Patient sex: M
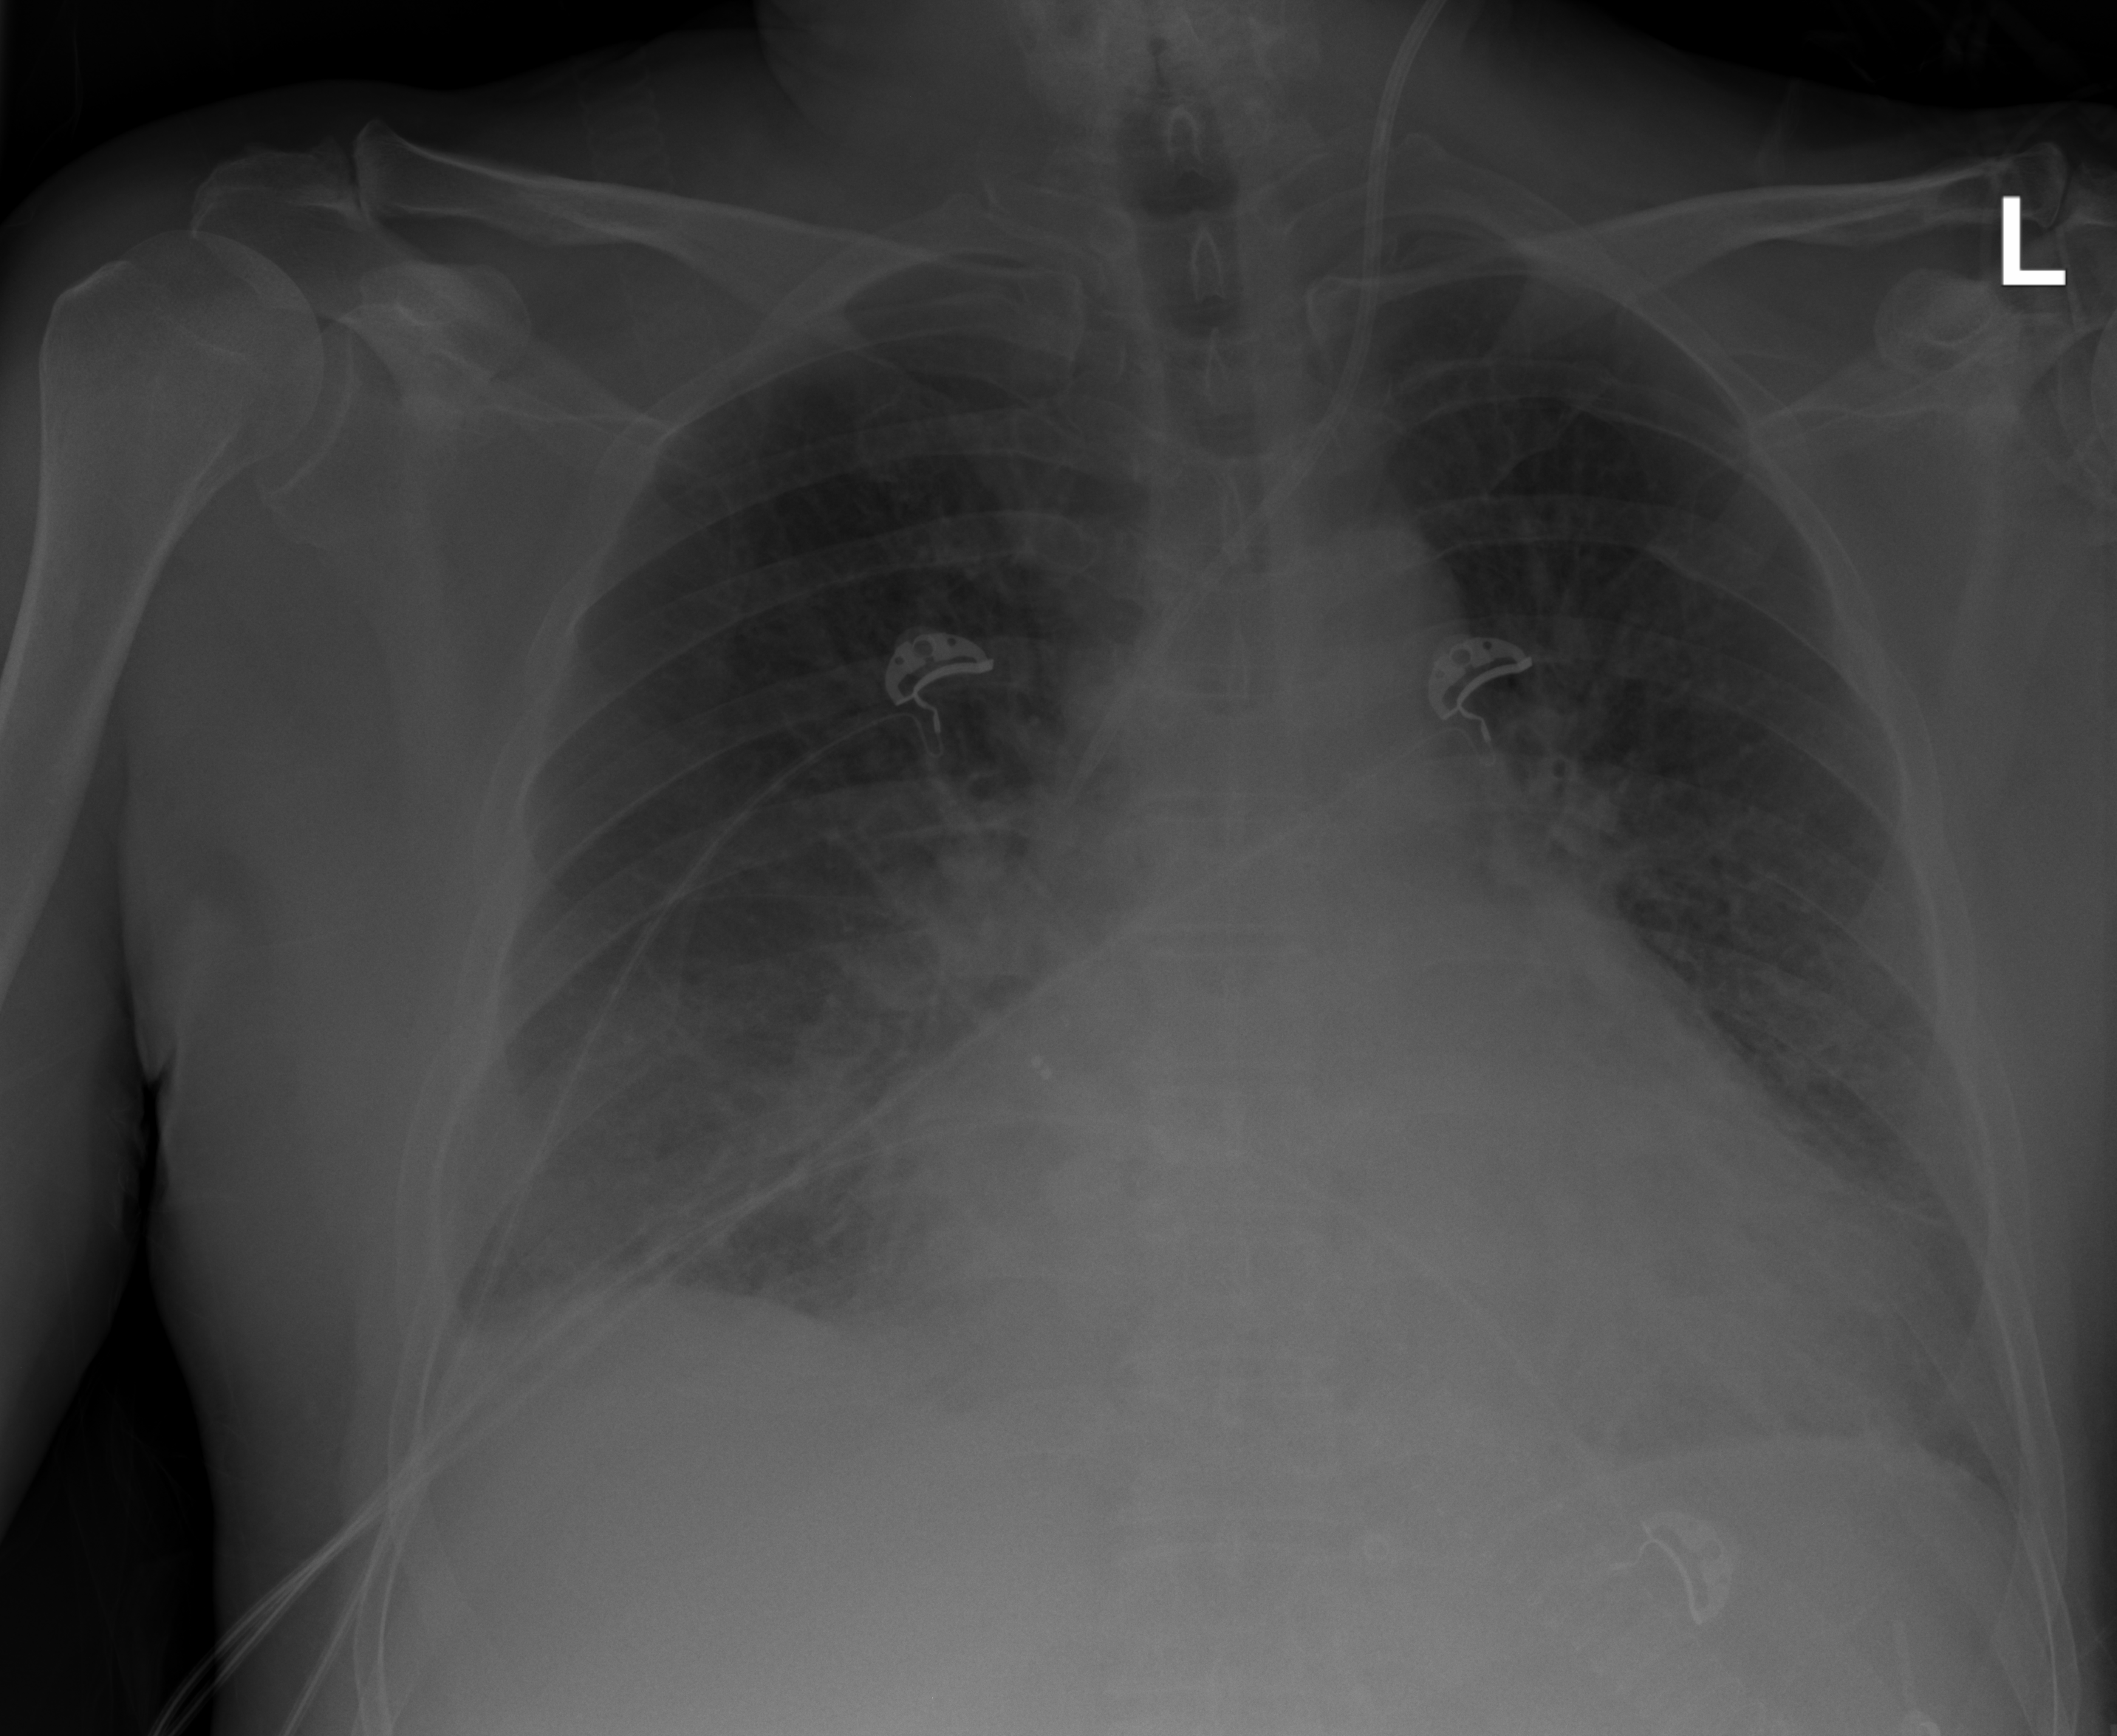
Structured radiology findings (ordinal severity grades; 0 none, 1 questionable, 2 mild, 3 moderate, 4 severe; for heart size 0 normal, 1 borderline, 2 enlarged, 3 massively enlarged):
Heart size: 2
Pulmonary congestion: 2
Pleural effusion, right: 2
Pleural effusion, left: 0
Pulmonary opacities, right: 2
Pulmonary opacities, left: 2
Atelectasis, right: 2
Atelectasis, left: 2